Question:
Is it possible to create such a 'UIView' fill with color, but in the middle is transparent?
I'm thinking about to create 'UIView's here. Just wondering is it possible to accomplish by using only ONE 'UIView'
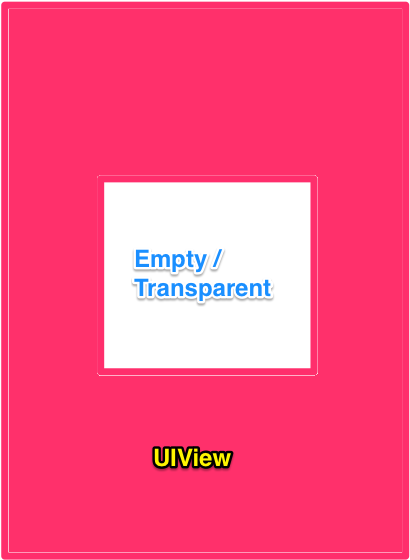
Answer: From <URL>.
'''
UIBezierPath *overlayPath = [UIBezierPath bezierPathWithRect:self.view.bounds];
UIBezierPath *transparentPath = [UIBezierPath bezierPathWithRect:CGRectMake(60, 120, 200, 200)];
[overlayPath appendPath:transparentPath];
[overlayPath setUsesEvenOddFillRule:YES];
CAShapeLayer *fillLayer = [CAShapeLayer layer];
fillLayer.path = overlayPath.CGPath;
fillLayer.fillRule = kCAFillRuleEvenOdd;
fillLayer.fillColor = [UIColor colorWithRed:255/255.0 green:20/255.0 blue:147/255.0 alpha:1].CGColor;
[self.view.layer addSublayer:fillLayer];
'''
Make use of 2 'UIBezierPath', then fill with color that I want , then add as sublayer